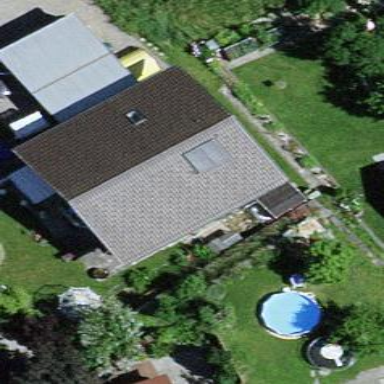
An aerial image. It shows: Residential building with gabled roof.